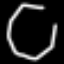
Label: octagon